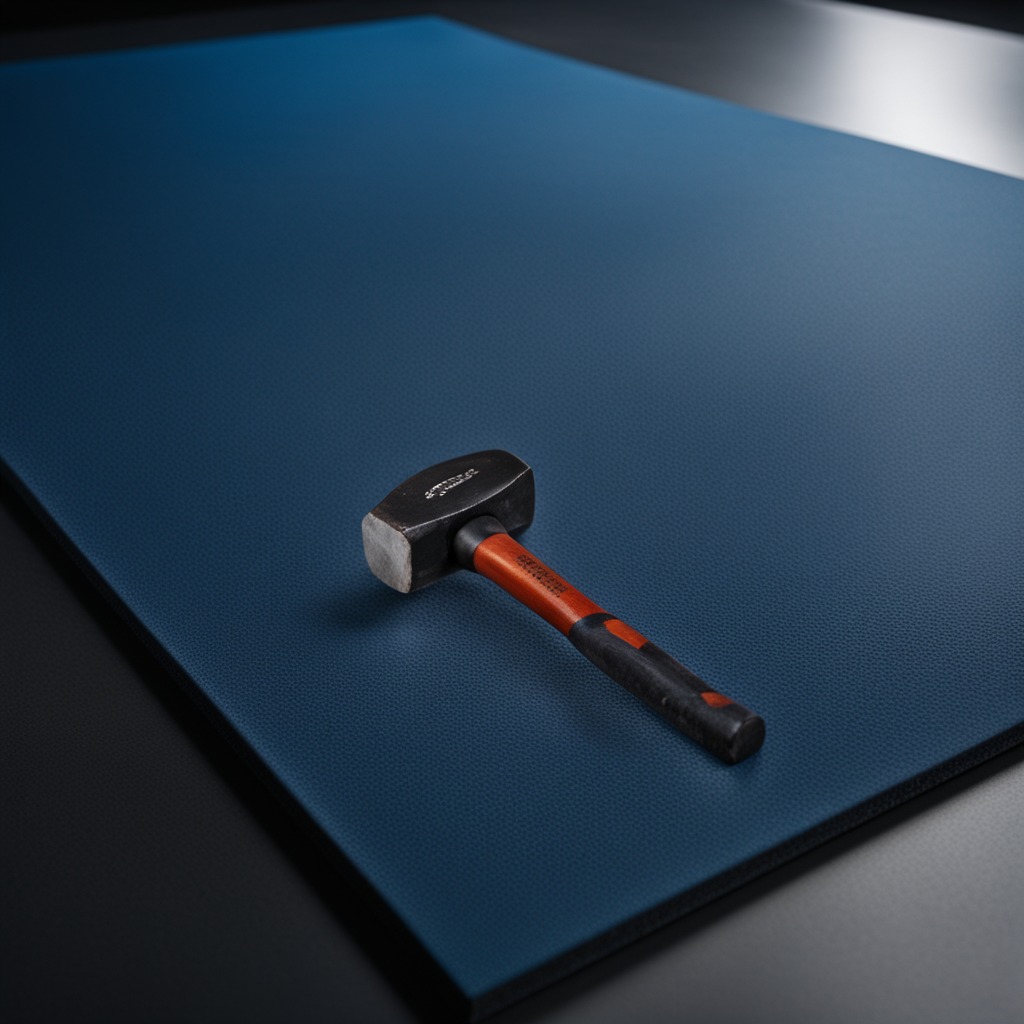
A hammer is lying on the granite tabletop inside a workshop at night.